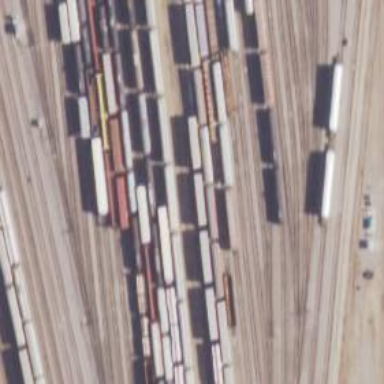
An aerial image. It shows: Railway yard in service.